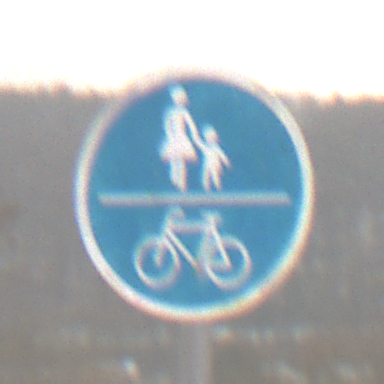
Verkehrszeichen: GemeinsamerGehUndRadweg
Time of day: Midday
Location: Outdoor (Nature)
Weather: Overcast
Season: Winter
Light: Natural